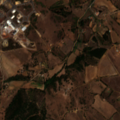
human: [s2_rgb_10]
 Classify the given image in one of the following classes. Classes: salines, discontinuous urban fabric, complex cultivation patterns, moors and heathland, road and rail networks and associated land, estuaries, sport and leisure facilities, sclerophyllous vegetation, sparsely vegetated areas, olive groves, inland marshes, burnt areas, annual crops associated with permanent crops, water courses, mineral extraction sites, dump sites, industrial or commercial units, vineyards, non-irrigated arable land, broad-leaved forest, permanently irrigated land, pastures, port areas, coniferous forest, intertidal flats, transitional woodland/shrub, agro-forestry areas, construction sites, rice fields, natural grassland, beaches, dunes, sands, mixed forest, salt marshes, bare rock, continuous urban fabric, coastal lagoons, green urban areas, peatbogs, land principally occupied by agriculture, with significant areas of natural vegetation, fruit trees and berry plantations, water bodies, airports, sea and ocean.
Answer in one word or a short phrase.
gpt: non-irrigated arable land, complex cultivation patterns, broad-leaved forest